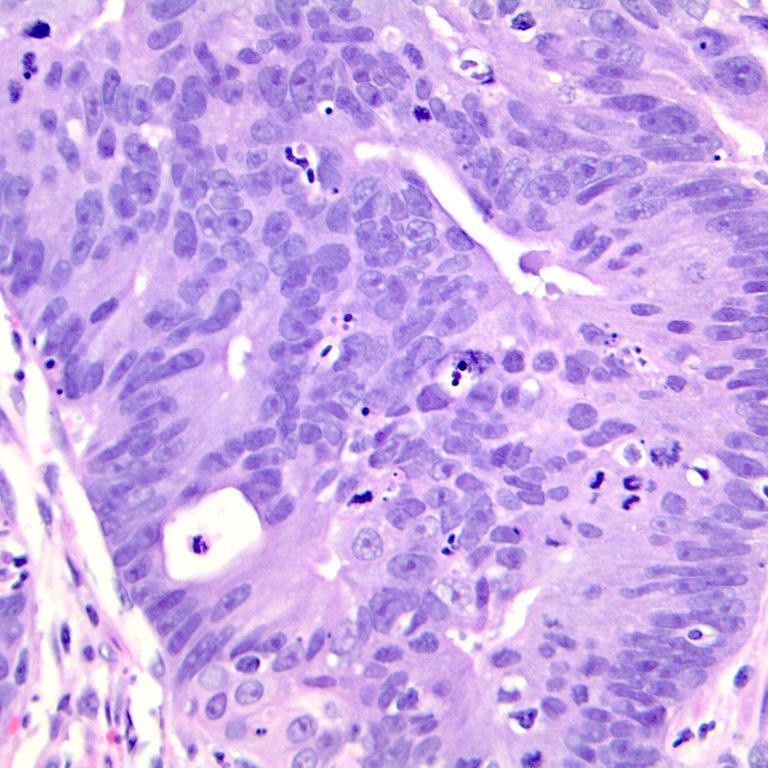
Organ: colon
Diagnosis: adenocarcinomas